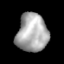
Tissue: lung
Cell type: Epithelial cells
Senescence score: 0.177
Nuclear area (px): 1161
Mean DAPI intensity: 169.779